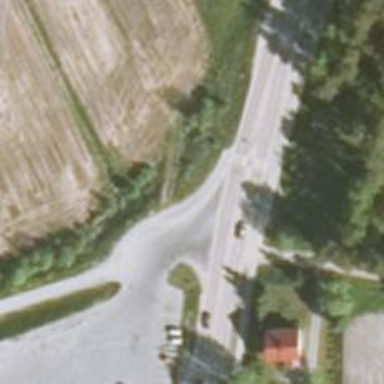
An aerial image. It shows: Asphalt cycleway.